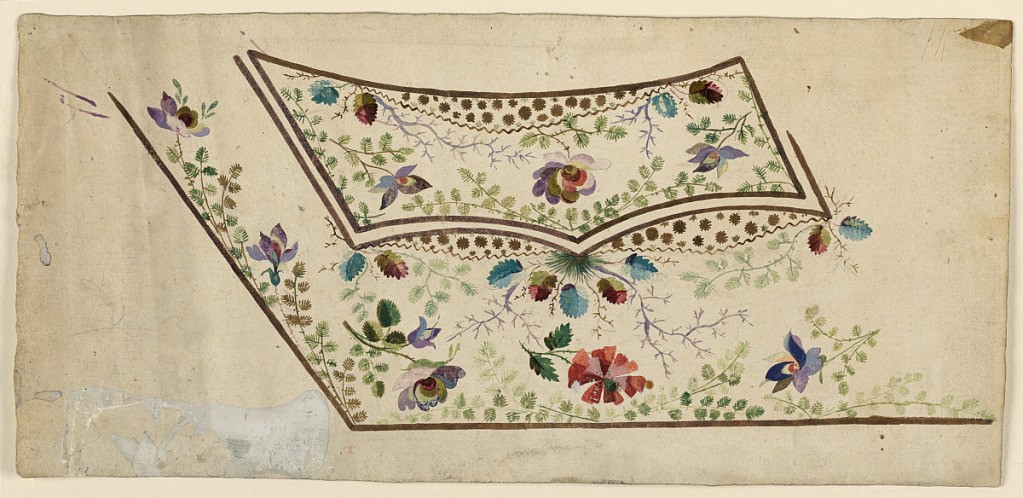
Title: Design for a Man's Waistcoat
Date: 1780–1790
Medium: Graphite, brush and gouache on paper
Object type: Drawing
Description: Design for the embroidery of the left bottom part of a man's waistcoat. The decoration consists of leaf and flower boughs and of a plant suspended from the central bottom point of the edges of the pocket. Ovoidal panels with blossoms and leaves and zigzag bottom edges are shown in the top center of the flag of the pocket and beneath its two bottom segments.